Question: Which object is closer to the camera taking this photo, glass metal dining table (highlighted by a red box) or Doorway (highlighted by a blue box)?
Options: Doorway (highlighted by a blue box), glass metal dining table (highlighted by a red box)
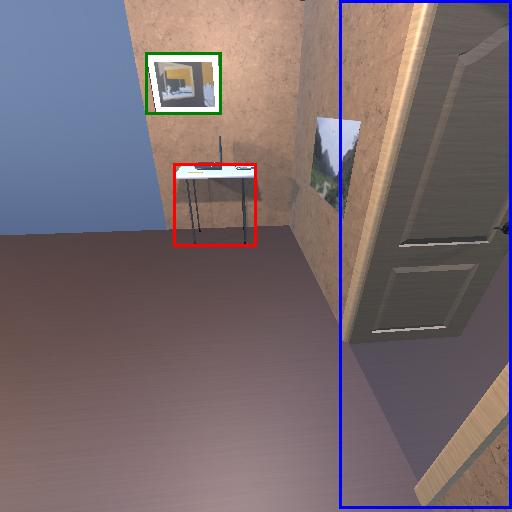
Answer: Doorway (highlighted by a blue box)